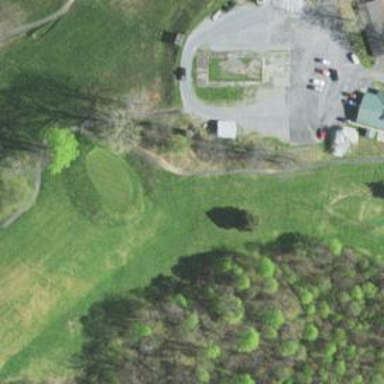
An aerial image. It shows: Service road used as golf cart path.